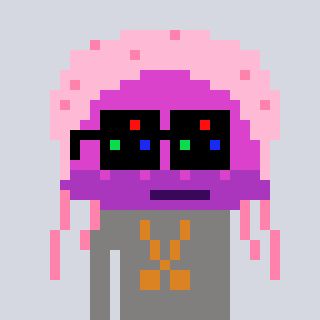
a pixel art character with square black sunglasses, a jellyfish-shaped head and a bluegrey-colored body on a cool background